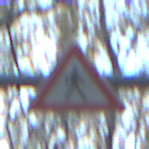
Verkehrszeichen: FussgaengerLinks
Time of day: SunriseSunset
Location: Outdoor (Nature)
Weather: Clear
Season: Winter
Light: Natural